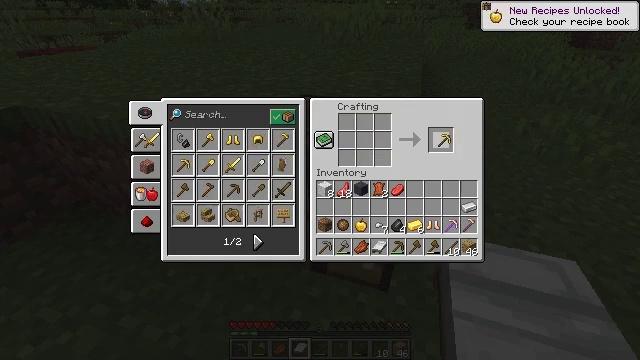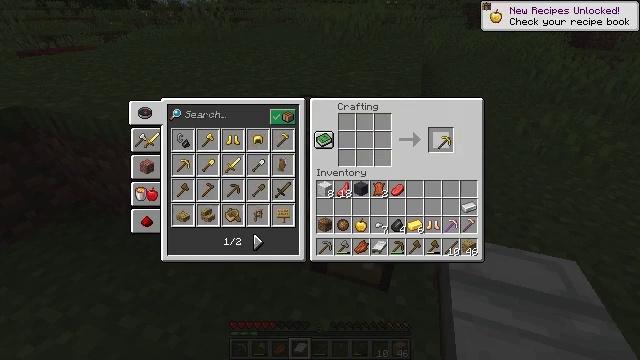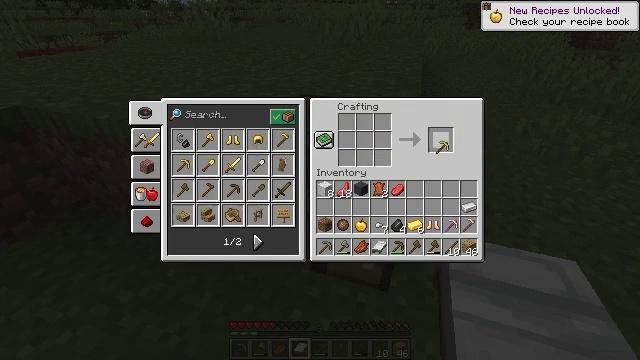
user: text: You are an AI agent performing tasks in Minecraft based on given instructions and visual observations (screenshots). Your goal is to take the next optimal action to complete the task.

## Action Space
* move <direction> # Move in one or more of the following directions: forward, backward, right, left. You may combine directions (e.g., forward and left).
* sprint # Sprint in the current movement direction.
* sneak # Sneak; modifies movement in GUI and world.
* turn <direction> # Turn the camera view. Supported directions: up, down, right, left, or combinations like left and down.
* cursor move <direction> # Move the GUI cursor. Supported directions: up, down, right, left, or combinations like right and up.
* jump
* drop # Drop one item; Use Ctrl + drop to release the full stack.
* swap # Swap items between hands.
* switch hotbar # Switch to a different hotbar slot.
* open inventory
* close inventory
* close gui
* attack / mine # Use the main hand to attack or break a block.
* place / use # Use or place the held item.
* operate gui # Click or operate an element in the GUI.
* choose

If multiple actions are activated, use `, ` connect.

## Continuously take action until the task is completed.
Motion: motion action
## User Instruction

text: Craft a golden pickaxe.
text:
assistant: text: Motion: no_op
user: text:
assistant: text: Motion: no_op
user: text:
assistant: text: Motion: no_op